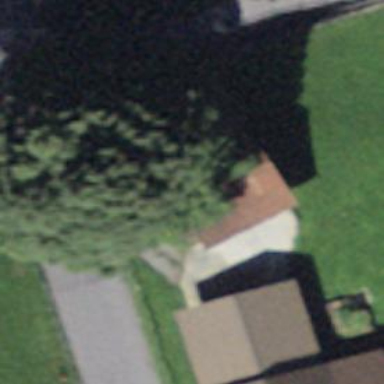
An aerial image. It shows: Rural barn.